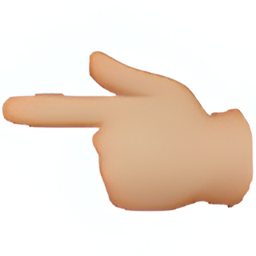
Name: white left pointing backhand index
Emoji: 👈🏼
Group: People & Body
Sub-group: hand-single-finger